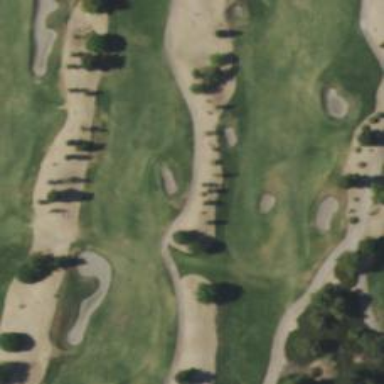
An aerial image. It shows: Rough grassy area used for golf.